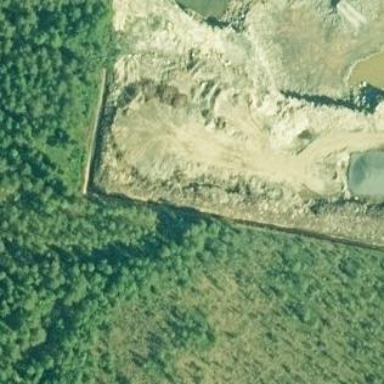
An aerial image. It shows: Quarry area.